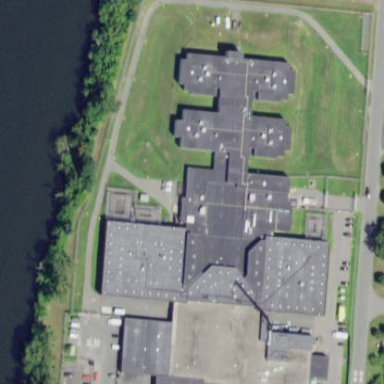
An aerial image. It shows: Prison building.